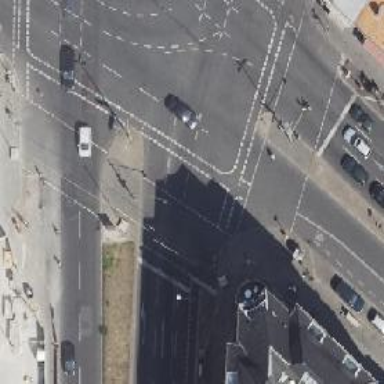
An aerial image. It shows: Road crossing with traffic signals.